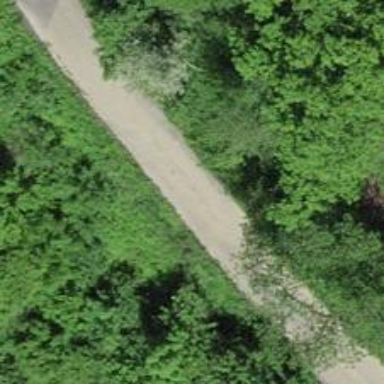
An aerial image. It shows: Paved track road with grade1 track type.